Here is the wavelet time-frequency representation (scalogram) of a rolling-element bearing's vibration measurement. Diagnose the bearing from this image, choosing from: normal, inner_race, outer_race, ball.
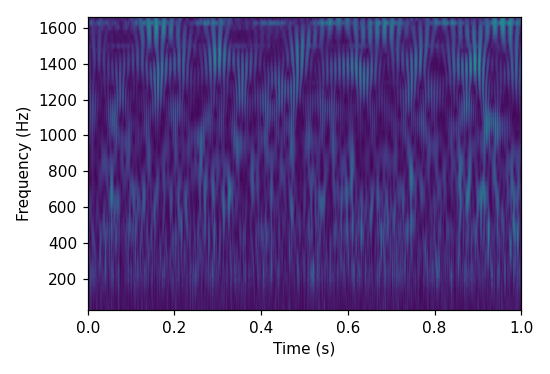
Answer: outer_race